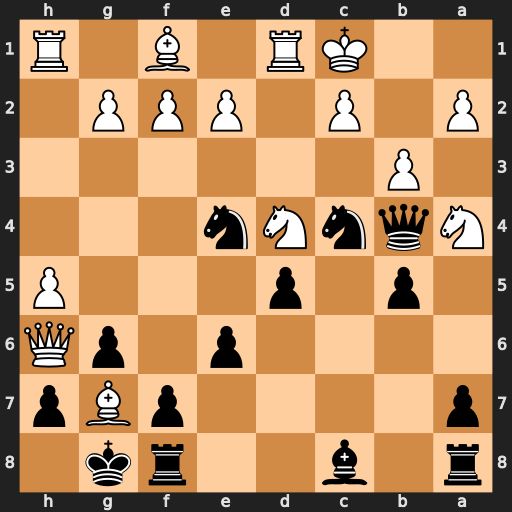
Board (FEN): r1b2rk1/p4pBp/4p1pQ/1p1p3P/NqnNn3/1P6/P1P1PPP1/2KR1B1R
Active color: b
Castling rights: -
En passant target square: -
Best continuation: Qa3+ Kb1 Nc3+ Nxc3 Qb2#